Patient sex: M
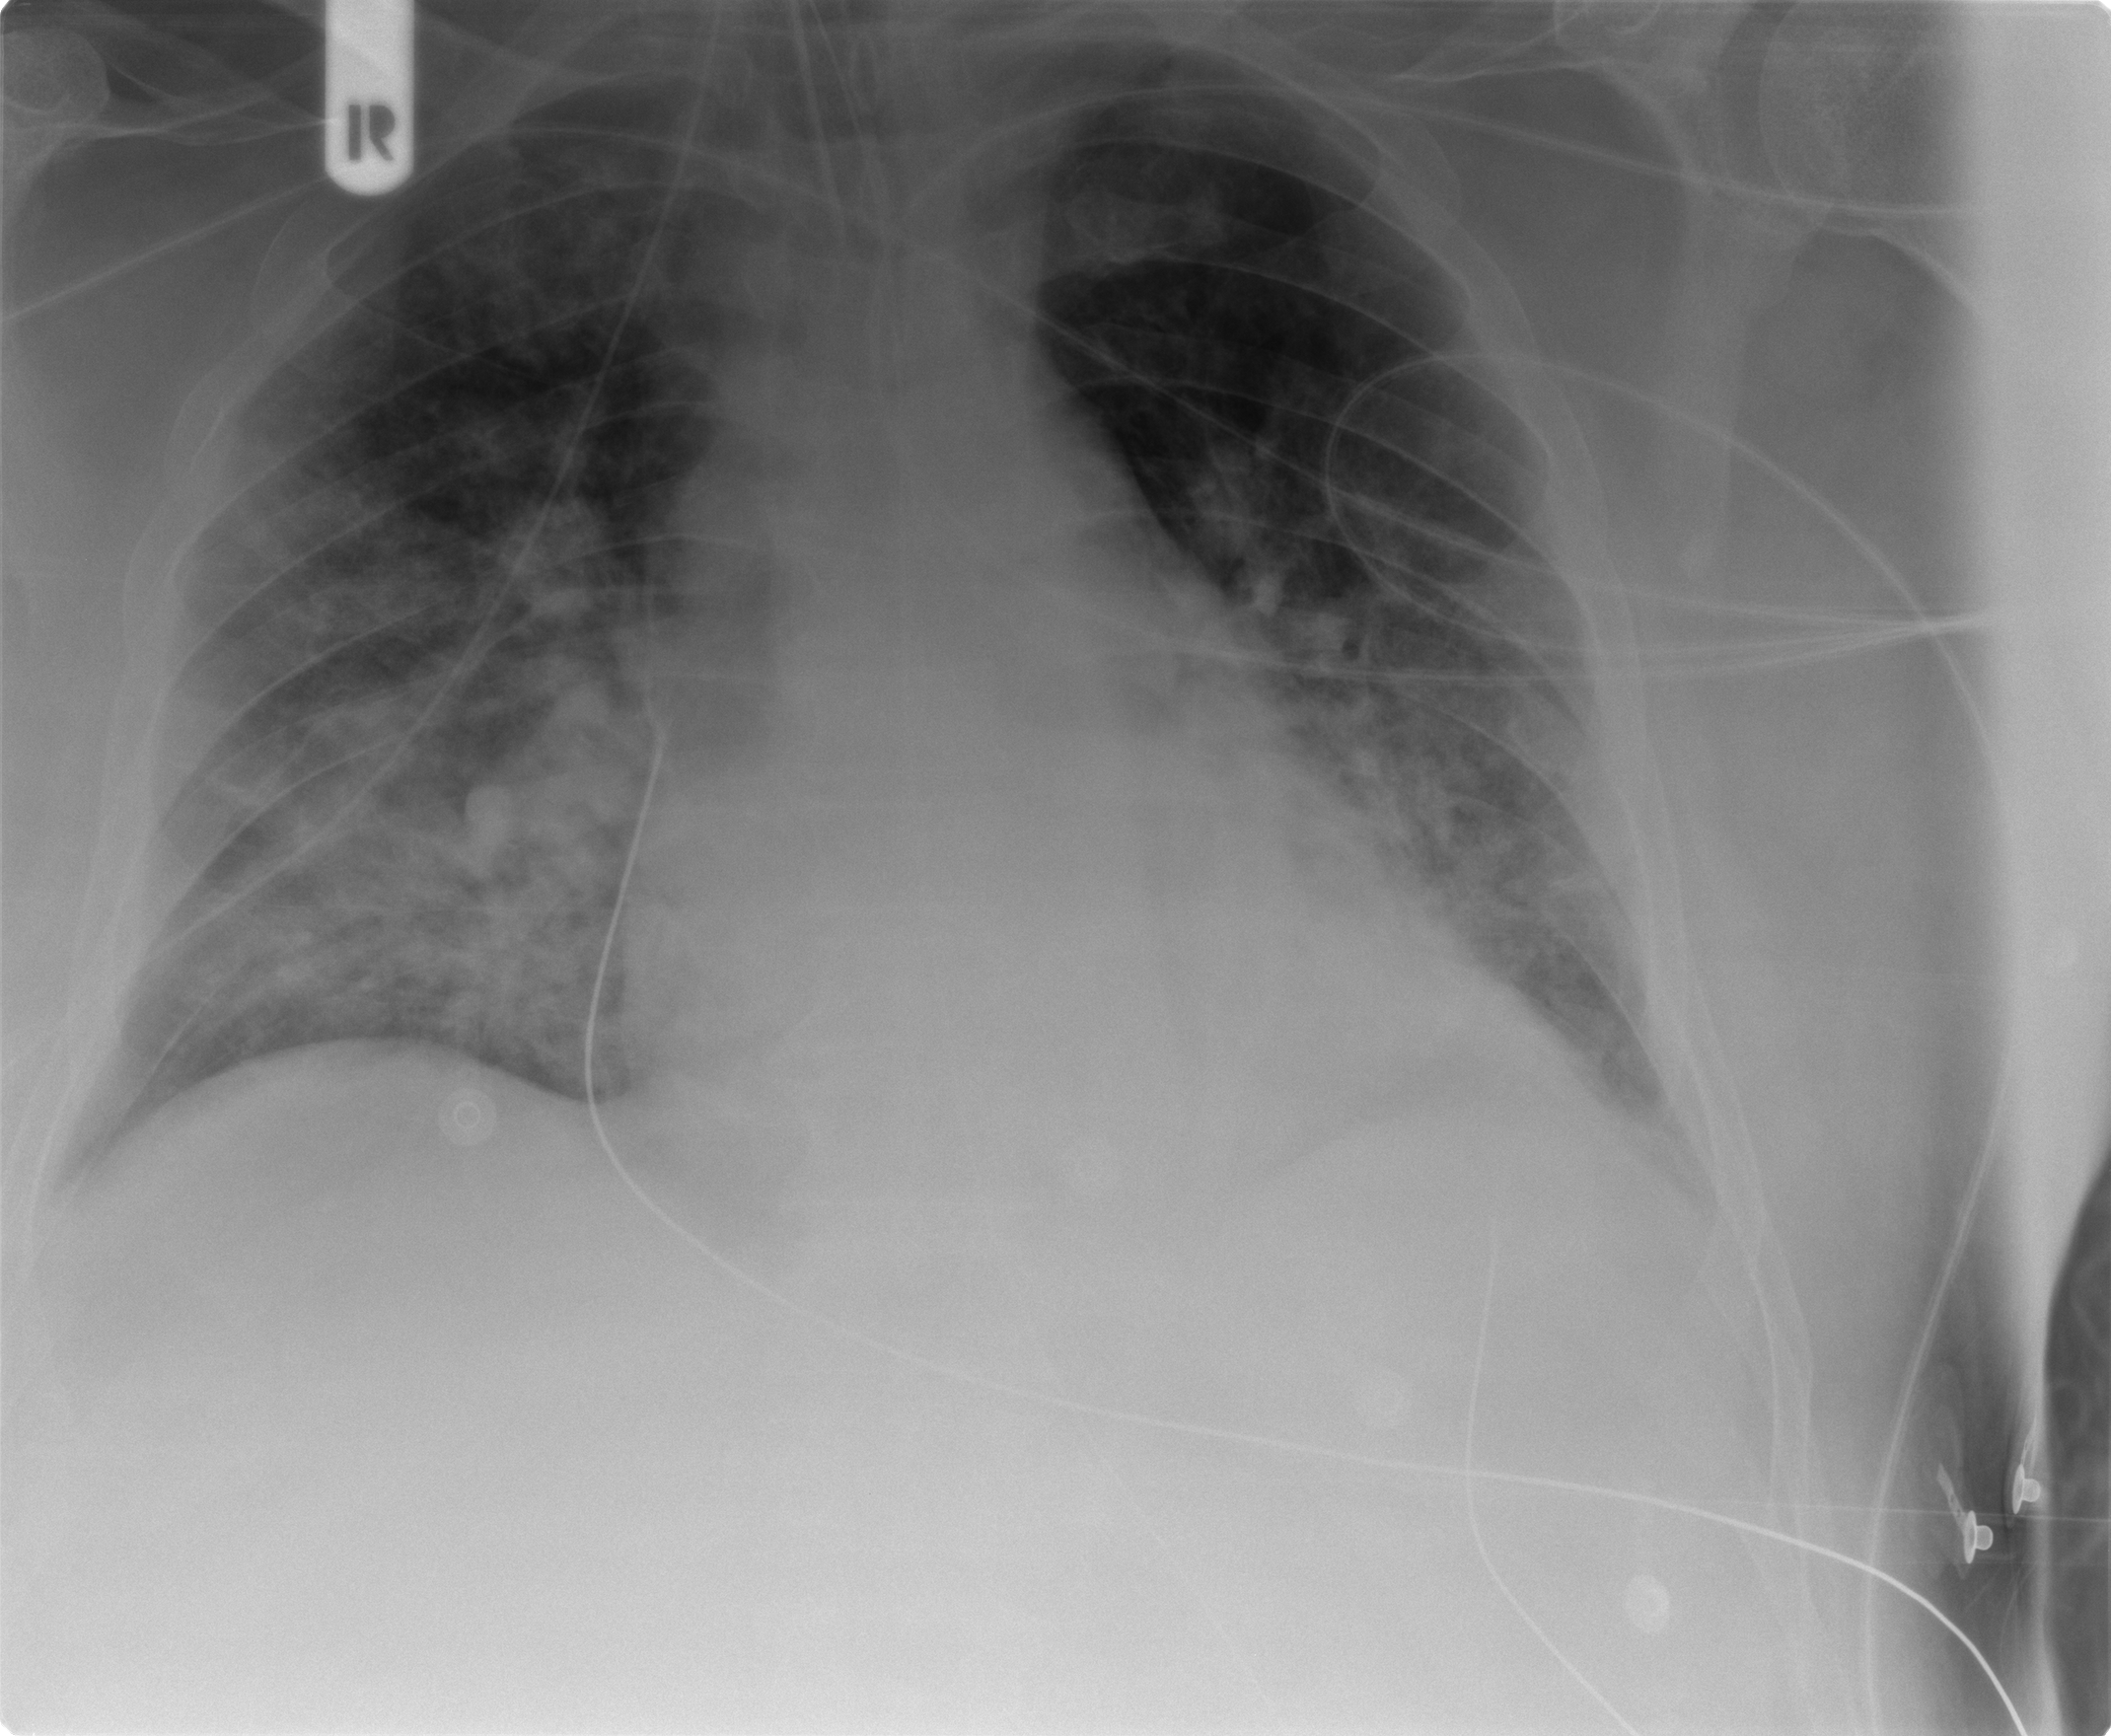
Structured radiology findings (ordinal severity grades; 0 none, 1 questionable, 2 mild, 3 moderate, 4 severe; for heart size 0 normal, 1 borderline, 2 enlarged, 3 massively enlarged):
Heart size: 2
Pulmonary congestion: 2
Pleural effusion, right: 0
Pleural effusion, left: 0
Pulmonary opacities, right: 3
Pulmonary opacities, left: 2
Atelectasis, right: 2
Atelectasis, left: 2